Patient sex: F
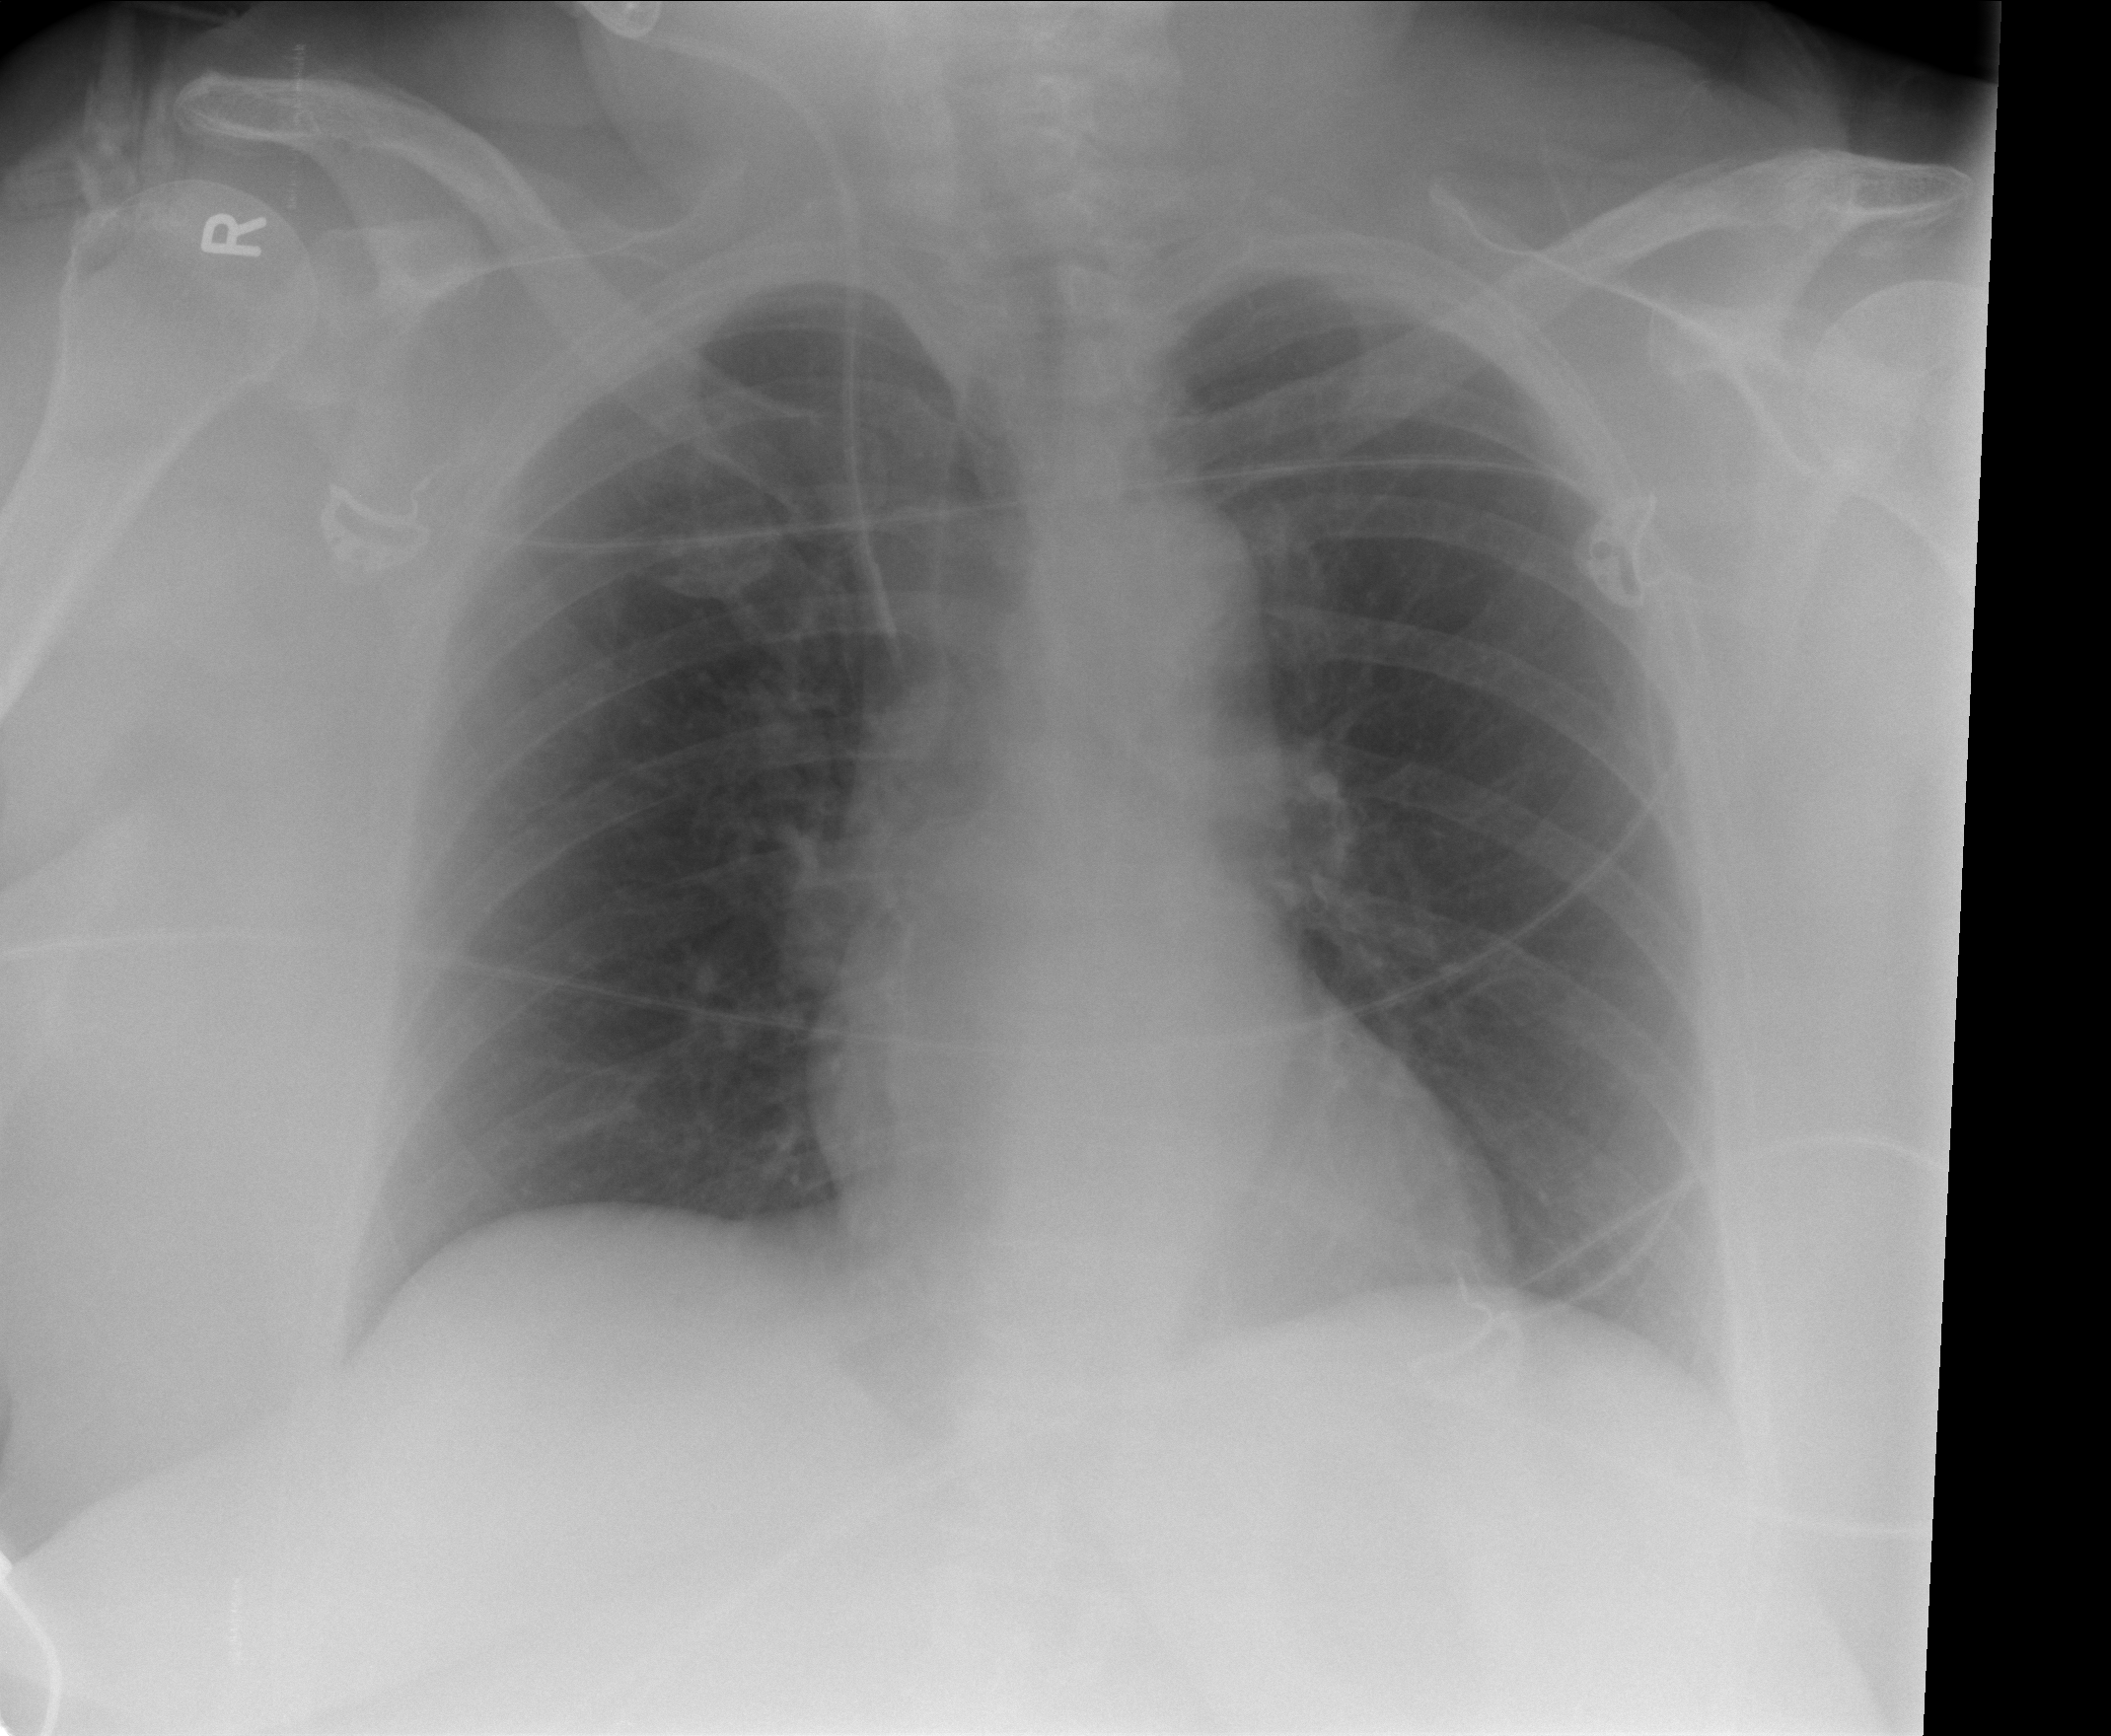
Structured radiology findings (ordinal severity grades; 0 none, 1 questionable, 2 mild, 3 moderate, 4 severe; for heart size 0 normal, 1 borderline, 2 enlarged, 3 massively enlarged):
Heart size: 0
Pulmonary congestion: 2
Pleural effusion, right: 0
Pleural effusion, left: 0
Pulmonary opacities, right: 0
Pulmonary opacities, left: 0
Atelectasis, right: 0
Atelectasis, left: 0